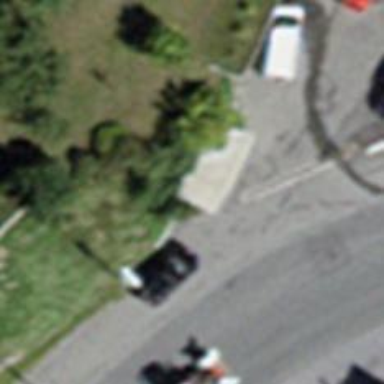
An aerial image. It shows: Fuel station.